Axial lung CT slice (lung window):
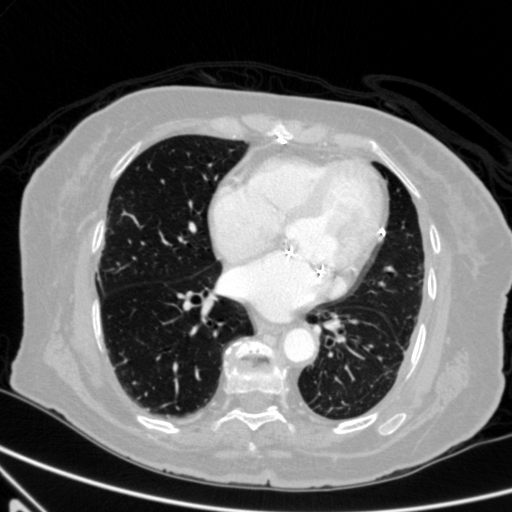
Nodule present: no